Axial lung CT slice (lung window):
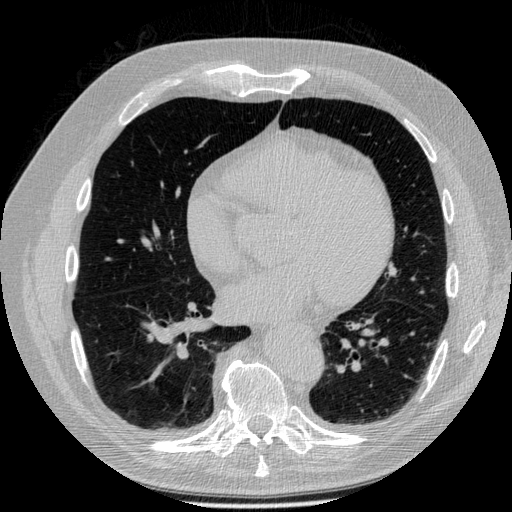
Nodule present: no